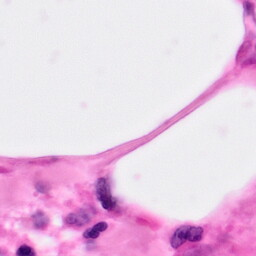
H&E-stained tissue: Pancreatic